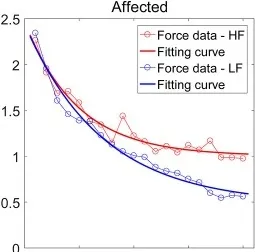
The changes of the force level with the sequential stimulation trains for the affected.
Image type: pathology (immunostaining)